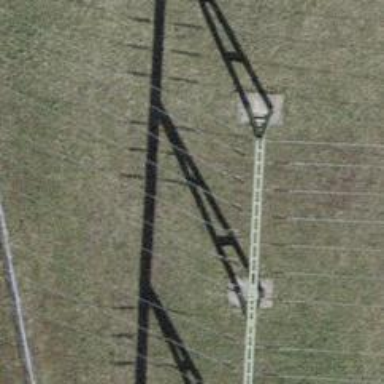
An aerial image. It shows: Insulator used in power equipment.